Question: What month is displayed?
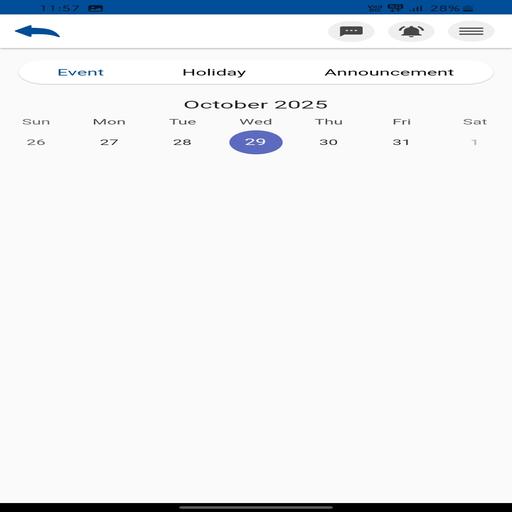
Answer: 01-10-2025 00:00